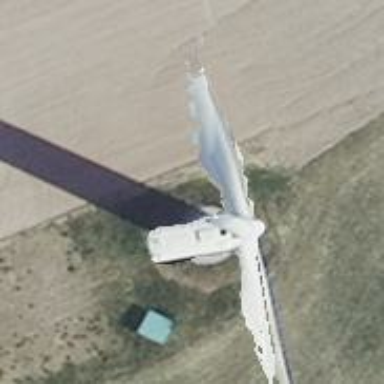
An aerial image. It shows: Wind generator using horizontal axis wind turbines.